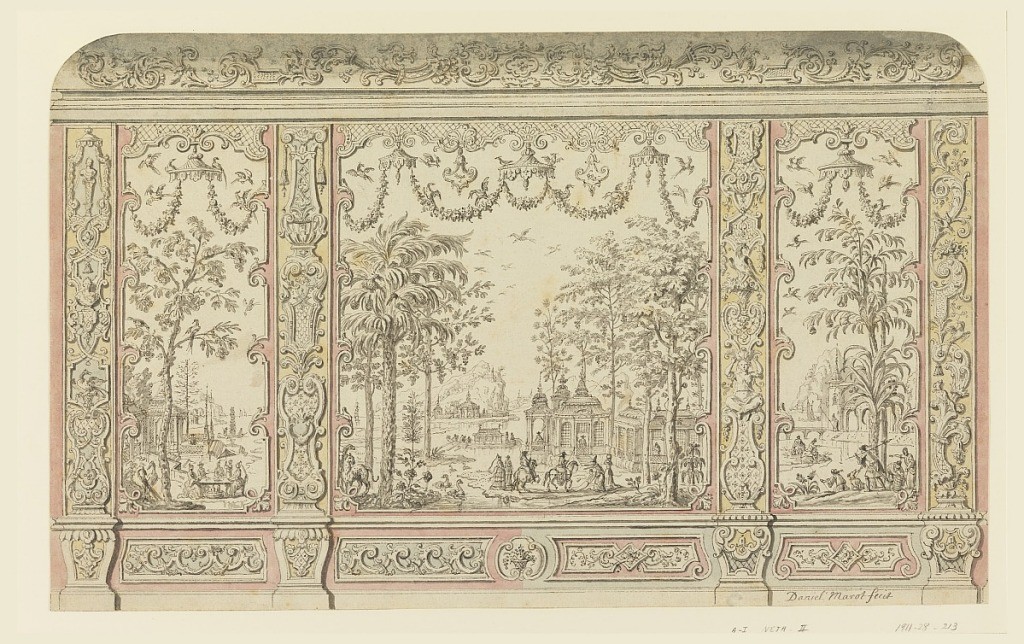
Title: Design for Chinoiserie Wall Decoration
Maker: Daniel Marot, French, active in the Netherlands and England, 1661–1752
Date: ca. 1720
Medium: Pen and black ink; brush and rose, yellow and light blue watercolor, white gouache; graphite on off white laid paper
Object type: Drawing
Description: Wide central and two narrow lateral panels are flanked by pilaster strips. Each of these and the two halfs of the dado show alternative suggestions for the decoration. The panels show representations of Europeans in  stylised Chinese landscapes. At left a party is shown in the open; at center a reception is shown; at right a group of hunters. Rinceaux ornament decorates the ceiling cove.